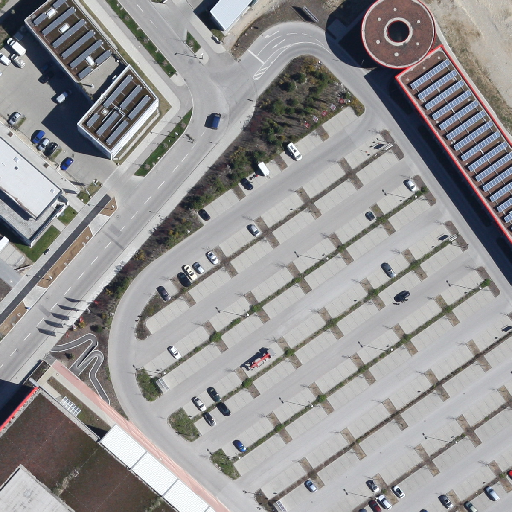
Referring expression: building along the road